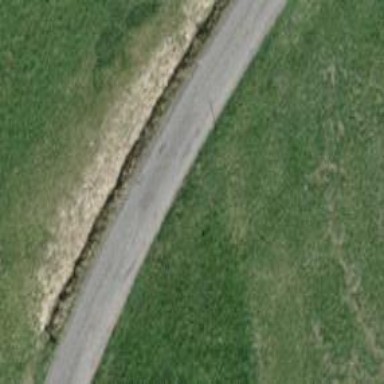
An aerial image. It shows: Asphalt track with grade1 tracktype.